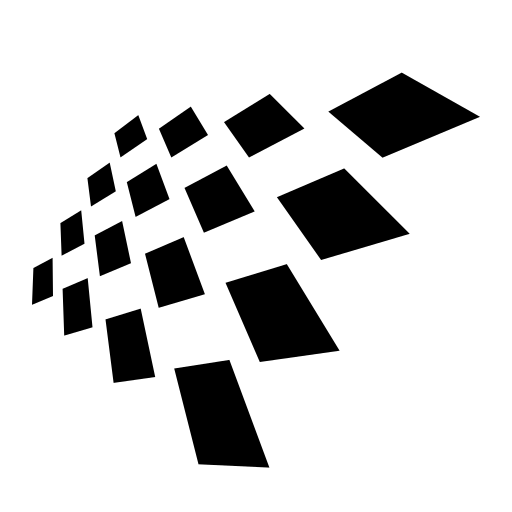
Tags: icon, FontAwesome, fa-icon, brand, schlix